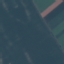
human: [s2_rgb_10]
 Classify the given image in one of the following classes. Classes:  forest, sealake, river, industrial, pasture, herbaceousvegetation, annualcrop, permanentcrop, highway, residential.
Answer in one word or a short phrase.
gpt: AnnualCrop